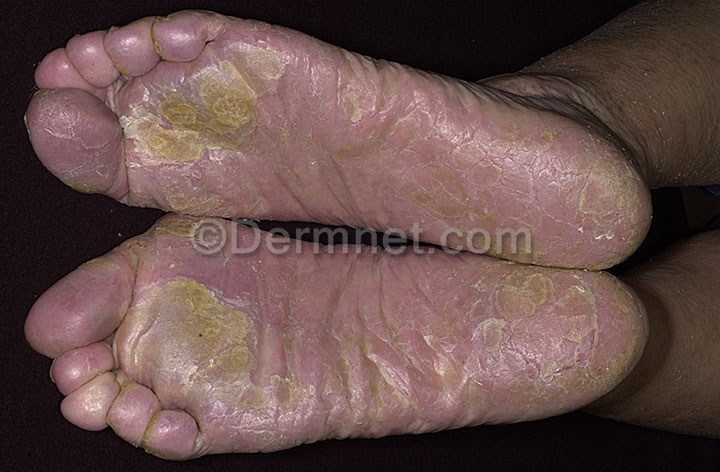
Disease: Eczema Photos